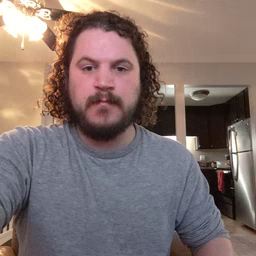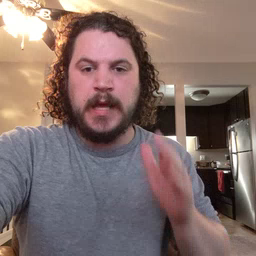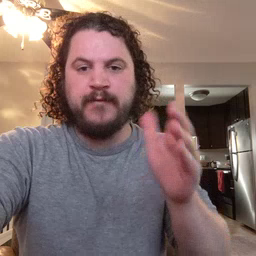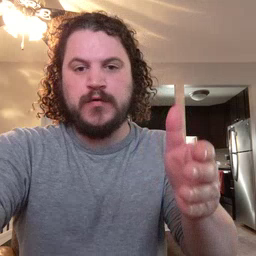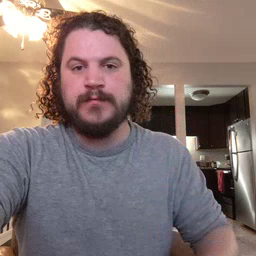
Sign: after